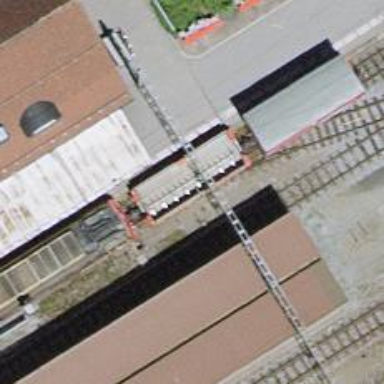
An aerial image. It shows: Narrow-gauge railway track with 1 electrified contact line.